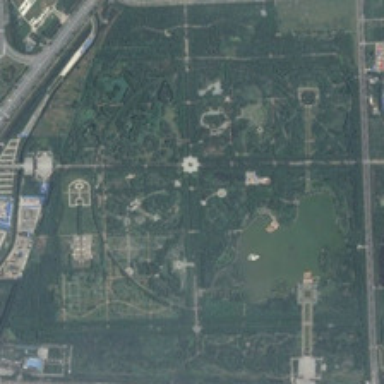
Two islands in the lake surrounded by green trees .